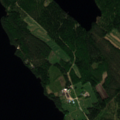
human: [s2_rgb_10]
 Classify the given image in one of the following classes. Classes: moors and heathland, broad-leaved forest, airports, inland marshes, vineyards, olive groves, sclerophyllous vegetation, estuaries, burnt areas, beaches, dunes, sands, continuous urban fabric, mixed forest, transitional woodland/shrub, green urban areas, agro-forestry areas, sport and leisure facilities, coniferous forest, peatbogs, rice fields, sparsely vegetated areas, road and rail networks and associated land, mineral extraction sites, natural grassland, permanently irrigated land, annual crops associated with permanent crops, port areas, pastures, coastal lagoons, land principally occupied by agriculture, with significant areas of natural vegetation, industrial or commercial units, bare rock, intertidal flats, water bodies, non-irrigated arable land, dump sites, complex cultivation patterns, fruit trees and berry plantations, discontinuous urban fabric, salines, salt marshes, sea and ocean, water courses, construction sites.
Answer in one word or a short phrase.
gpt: non-irrigated arable land, land principally occupied by agriculture, with significant areas of natural vegetation, coniferous forest, mixed forest, water bodies